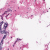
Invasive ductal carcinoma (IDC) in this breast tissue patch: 0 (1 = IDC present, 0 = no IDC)